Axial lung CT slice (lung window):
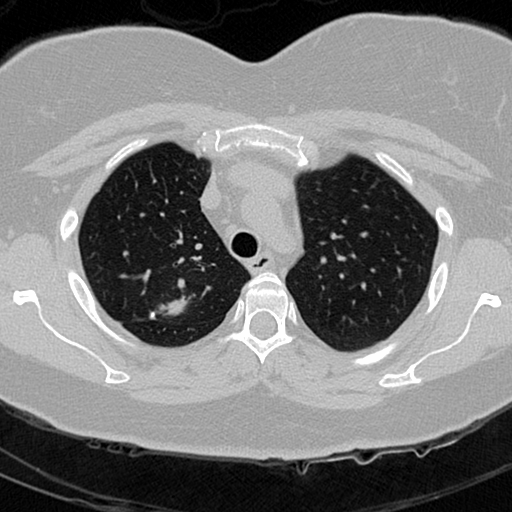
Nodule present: no